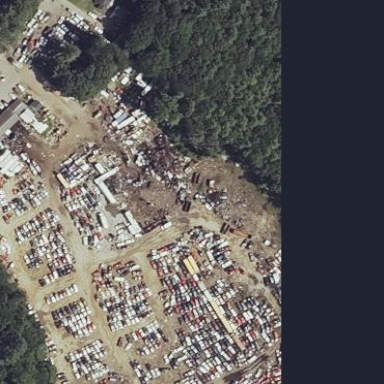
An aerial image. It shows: Scrap yard located in industrial area.